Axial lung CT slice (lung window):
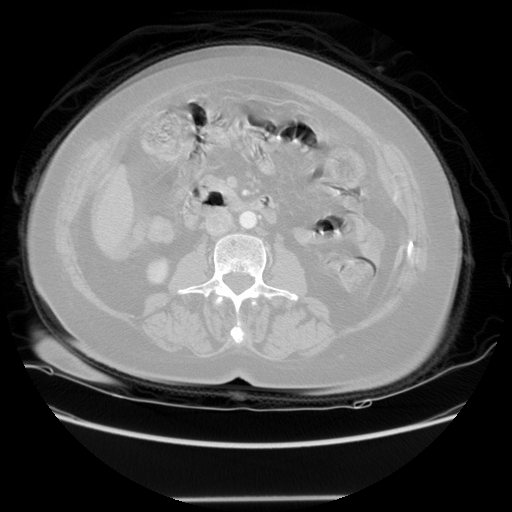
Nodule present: no